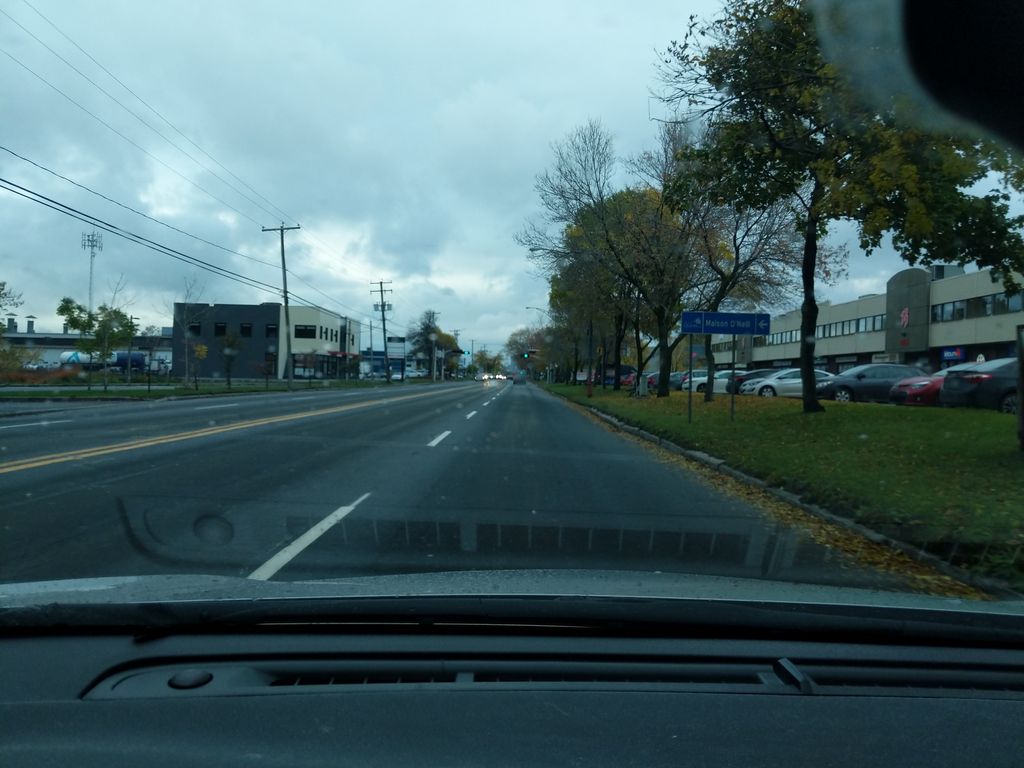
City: quebec_city